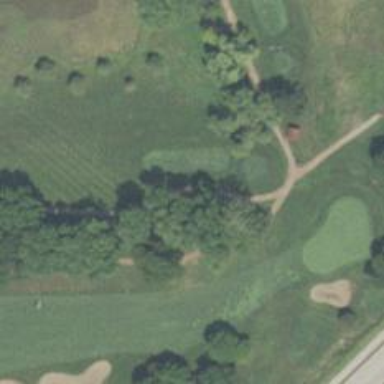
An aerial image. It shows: Well-maintained path for golf carts. The track type is grade1.